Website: bh-photo
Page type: store-pickup
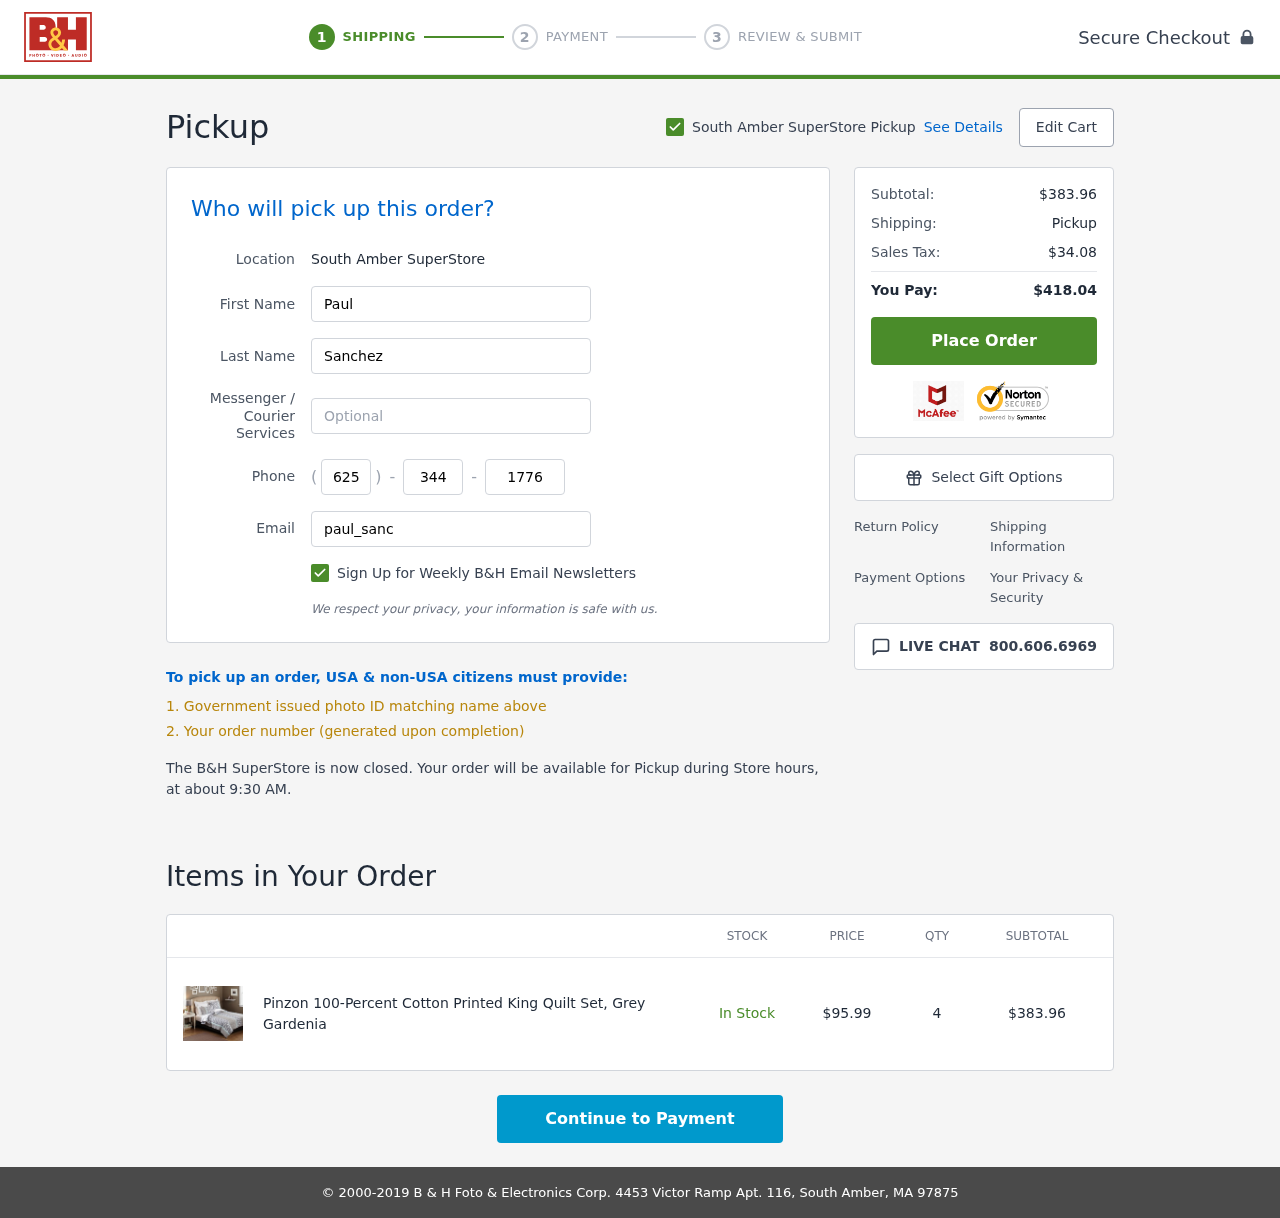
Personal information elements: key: PII_EMAIL
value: paul_sanchez@hotmail.com
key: PII_FIRSTNAME
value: Paul
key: PII_LASTNAME
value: Sanchez
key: PII_LOCATION1_CITY
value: South Amber SuperStore Pickup
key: PII_LOCATION1_CITY
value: South Amber SuperStore
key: PII_PHONE_AREA
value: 625
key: PII_PHONE_PREFIX
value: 344
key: PII_PHONE_SUFFIX
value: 1776
Product elements: key: PRODUCT1_NAME
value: Pinzon 100-Percent Cotton Printed King Quilt Set, Grey Gardenia
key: PRODUCT1_PRICE
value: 95.99
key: PRODUCT1_QUANTITY
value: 4
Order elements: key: ORDER_SUBTOTAL
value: $383.96
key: ORDER_TAX
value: $34.08
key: ORDER_TOTAL
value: $418.04